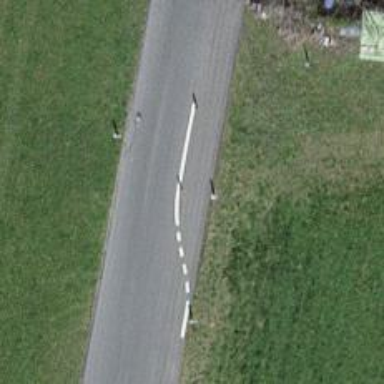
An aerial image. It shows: Traffic calming feature called choker.